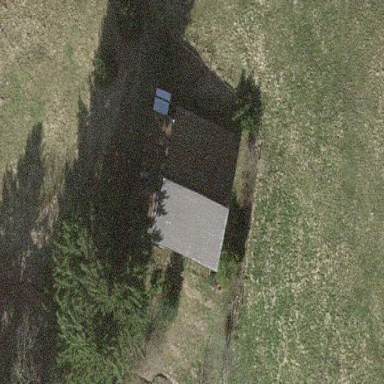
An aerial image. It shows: Simple and straightforward house.